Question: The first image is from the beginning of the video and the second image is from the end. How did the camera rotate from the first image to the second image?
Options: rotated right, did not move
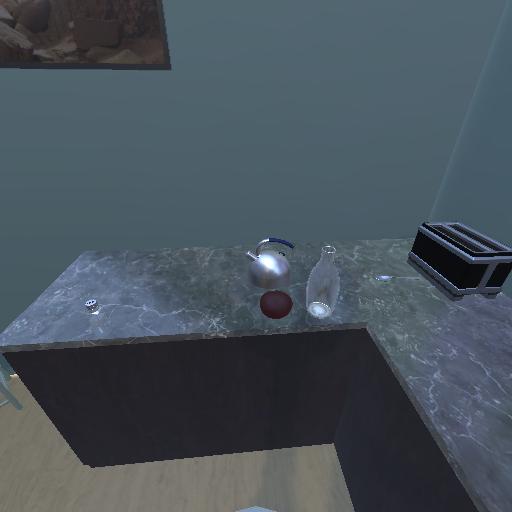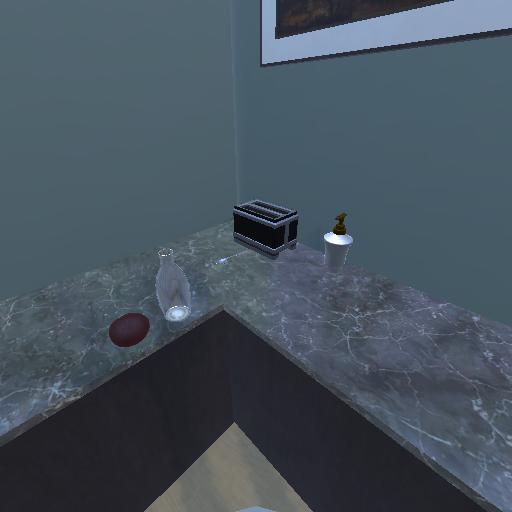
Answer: rotated right